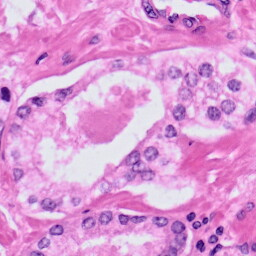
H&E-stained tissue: Prostate